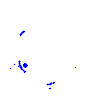
Particle: kaon